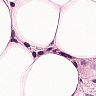
Metastatic tissue present: yes